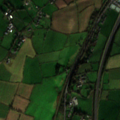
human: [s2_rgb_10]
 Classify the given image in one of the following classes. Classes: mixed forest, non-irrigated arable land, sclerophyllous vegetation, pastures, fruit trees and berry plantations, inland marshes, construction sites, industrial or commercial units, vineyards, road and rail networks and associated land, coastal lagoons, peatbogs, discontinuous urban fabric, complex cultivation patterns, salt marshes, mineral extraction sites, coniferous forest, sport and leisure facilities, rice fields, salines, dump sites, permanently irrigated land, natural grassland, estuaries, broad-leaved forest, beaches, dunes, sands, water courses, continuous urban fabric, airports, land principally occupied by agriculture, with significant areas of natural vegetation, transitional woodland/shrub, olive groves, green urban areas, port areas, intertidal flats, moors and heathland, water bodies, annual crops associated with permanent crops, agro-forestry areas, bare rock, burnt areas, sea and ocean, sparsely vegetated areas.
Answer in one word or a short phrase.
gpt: non-irrigated arable land, pastures